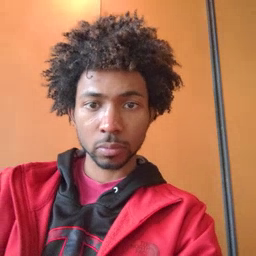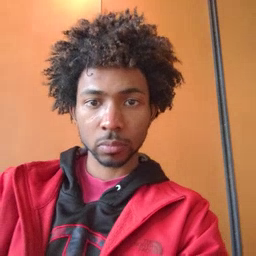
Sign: clown